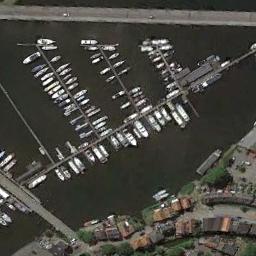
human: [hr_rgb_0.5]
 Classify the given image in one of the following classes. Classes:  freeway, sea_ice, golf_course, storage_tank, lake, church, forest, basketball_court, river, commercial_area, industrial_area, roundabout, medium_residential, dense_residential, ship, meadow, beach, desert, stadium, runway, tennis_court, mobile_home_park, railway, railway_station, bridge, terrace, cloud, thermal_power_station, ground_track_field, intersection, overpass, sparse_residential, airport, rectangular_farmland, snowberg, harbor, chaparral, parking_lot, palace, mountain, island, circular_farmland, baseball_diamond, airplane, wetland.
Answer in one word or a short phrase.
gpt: harbor